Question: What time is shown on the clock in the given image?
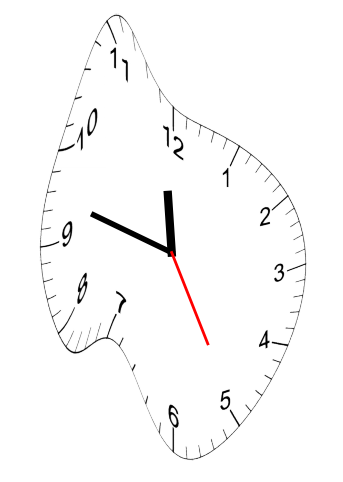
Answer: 11:47:25